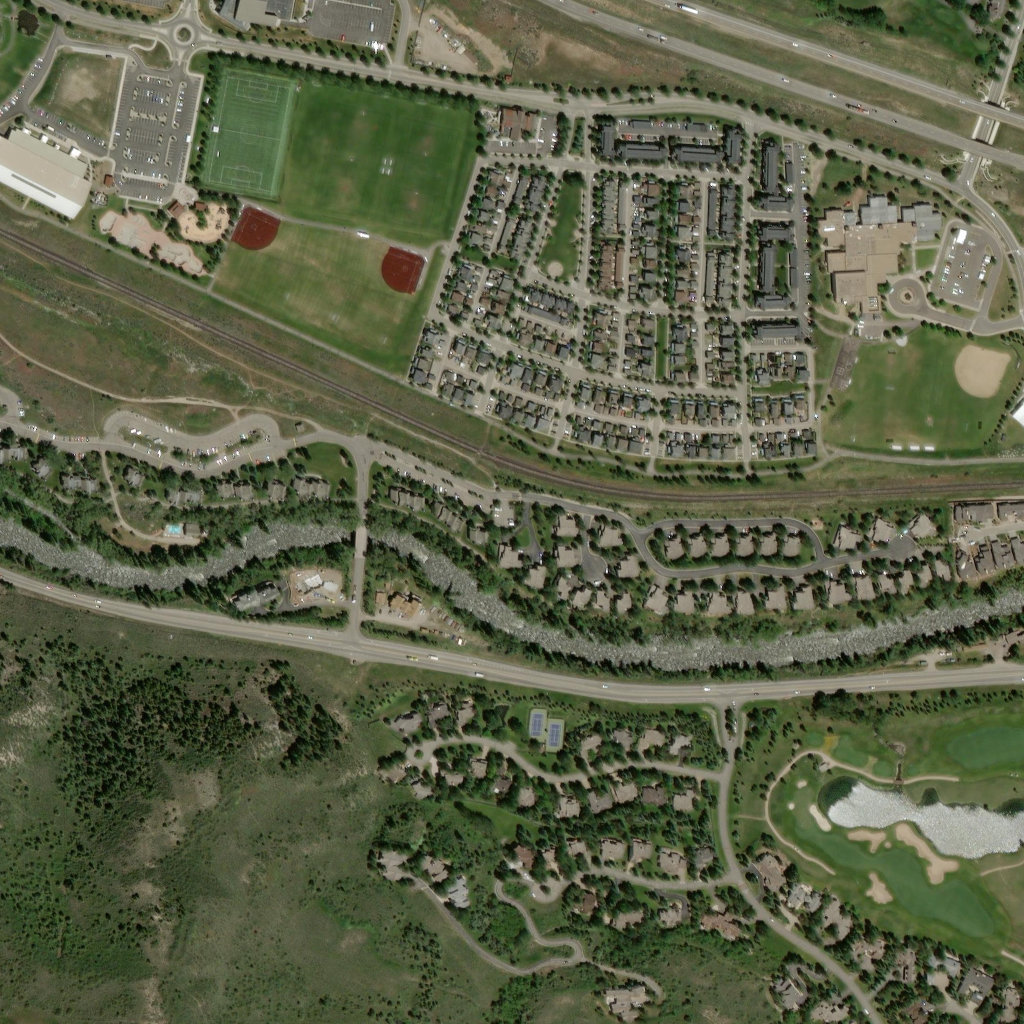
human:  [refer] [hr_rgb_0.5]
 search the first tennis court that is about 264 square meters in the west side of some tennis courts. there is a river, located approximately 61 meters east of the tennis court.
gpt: <box>[[51, 69, 53, 72, 0]]</box>